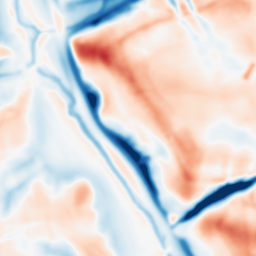
Category: multiscale
Decomposition family: dog_multiscale
Decomposition parameters: sigma_ratio: 1.6
n_scales: 4
base_sigma: 2
Upsampling method: quartic
Upsampling parameters: scale: 2
Upsampling scale: 2